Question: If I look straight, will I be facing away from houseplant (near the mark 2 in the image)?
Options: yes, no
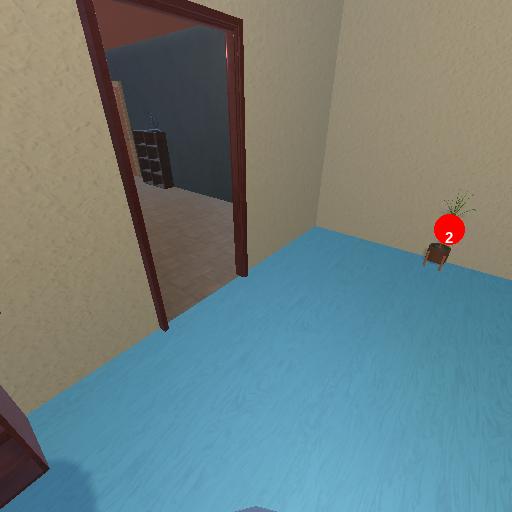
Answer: yes